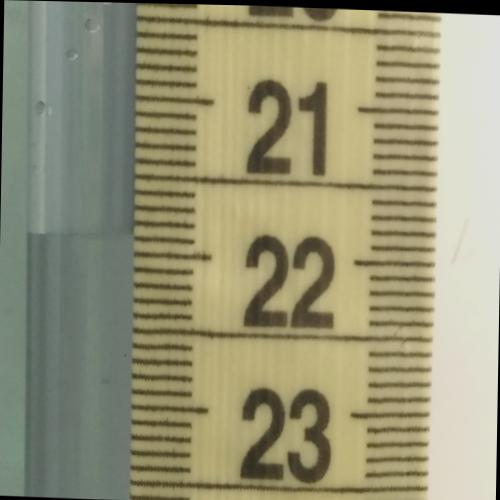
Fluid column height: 21.9 cm